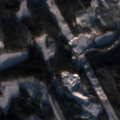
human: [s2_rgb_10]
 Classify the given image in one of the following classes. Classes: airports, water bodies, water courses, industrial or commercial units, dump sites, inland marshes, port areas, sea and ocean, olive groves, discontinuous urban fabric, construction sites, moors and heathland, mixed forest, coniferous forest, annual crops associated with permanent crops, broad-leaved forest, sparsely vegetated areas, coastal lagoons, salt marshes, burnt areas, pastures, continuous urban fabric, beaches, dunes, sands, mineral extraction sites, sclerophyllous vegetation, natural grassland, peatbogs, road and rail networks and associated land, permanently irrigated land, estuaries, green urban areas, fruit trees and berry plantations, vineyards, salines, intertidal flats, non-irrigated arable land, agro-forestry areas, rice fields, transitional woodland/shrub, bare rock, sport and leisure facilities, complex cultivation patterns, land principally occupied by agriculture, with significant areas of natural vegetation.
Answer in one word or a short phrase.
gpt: coniferous forest, mixed forest, transitional woodland/shrub